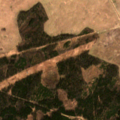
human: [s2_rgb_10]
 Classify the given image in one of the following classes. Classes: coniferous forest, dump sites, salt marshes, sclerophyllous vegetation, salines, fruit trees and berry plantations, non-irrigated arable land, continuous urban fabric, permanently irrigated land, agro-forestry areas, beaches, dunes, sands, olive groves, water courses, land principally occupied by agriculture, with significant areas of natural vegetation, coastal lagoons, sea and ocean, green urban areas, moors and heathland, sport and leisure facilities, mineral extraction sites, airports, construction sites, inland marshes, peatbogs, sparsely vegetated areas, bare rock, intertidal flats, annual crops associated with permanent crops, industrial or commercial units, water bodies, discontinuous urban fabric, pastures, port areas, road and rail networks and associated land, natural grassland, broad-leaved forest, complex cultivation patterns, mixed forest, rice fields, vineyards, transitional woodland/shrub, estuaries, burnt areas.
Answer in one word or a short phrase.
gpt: non-irrigated arable land, mixed forest, transitional woodland/shrub